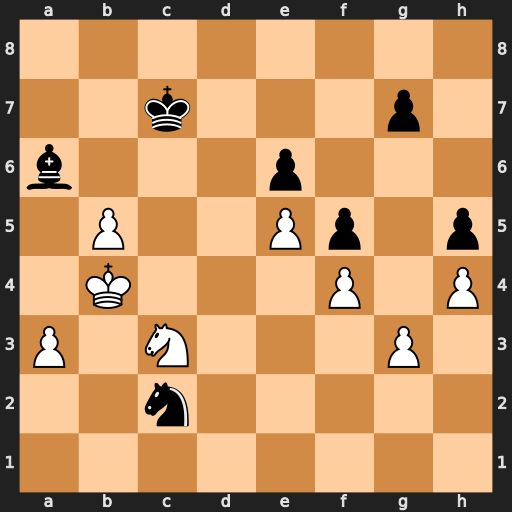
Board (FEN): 8/2k3p1/b3p3/1P2Pp1p/1K3P1P/P1N3P1/2n5/8
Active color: w
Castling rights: -
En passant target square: -
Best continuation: Kb3 Nd4+ Kc4 Nxb5 Nxb5+ Kc6 a4 g6 Kb4